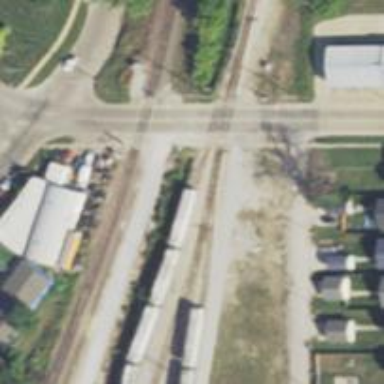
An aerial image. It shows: Crossing for the railway.